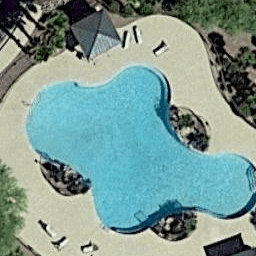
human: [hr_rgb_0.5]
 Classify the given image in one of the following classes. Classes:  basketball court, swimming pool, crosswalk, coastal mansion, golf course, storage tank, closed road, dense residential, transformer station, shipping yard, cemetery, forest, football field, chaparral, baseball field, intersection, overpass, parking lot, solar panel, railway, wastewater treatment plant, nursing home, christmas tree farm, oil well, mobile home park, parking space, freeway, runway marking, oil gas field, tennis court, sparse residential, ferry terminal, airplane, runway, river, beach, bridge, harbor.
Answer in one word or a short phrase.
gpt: swimming pool